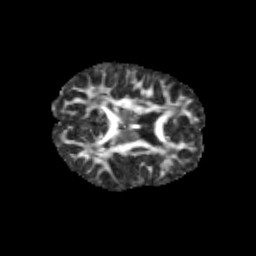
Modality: FA
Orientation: axial
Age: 9
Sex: male
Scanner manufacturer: siemens
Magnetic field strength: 3 T
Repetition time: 3.8 s
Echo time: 0.07 s